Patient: sex M, age 60
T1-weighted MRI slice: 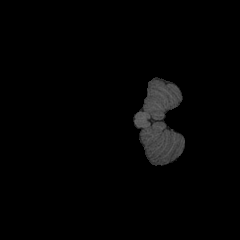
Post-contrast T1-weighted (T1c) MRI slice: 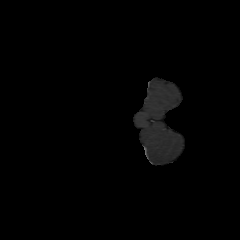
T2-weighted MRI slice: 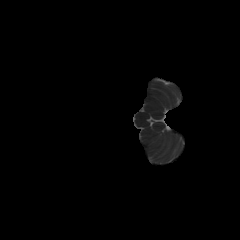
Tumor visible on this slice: no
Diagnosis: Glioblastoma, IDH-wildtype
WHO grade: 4